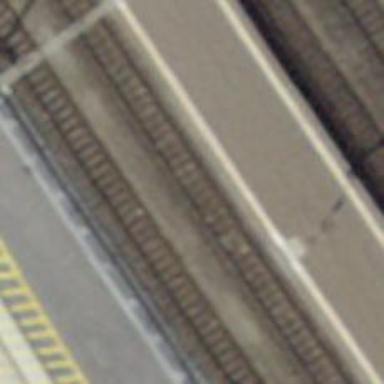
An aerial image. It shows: Stop position for public transport at railway stop.